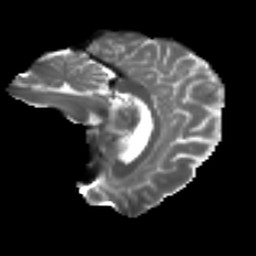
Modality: T2w
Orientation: sagittal
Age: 47
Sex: female
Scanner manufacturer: ge
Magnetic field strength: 3 T
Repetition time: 7.8 s
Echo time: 0.0606 s